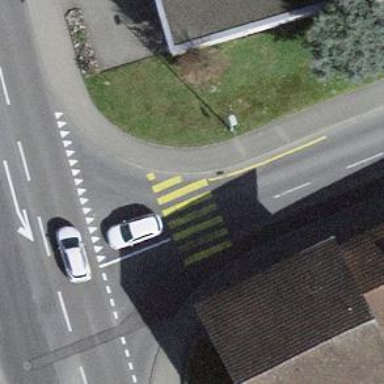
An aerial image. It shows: Uncontrolled zebra crossing on the road.